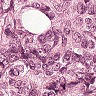
Metastatic tissue present: yes